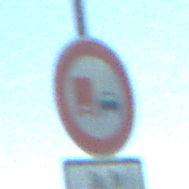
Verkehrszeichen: UeberholverbotKraftfahrzeuge
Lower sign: ZeitangabenMitBeschraenkungAufWochentage9
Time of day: Midday
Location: Outdoor (Special)
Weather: PartlyCloudy
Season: NotSpecified
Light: Natural